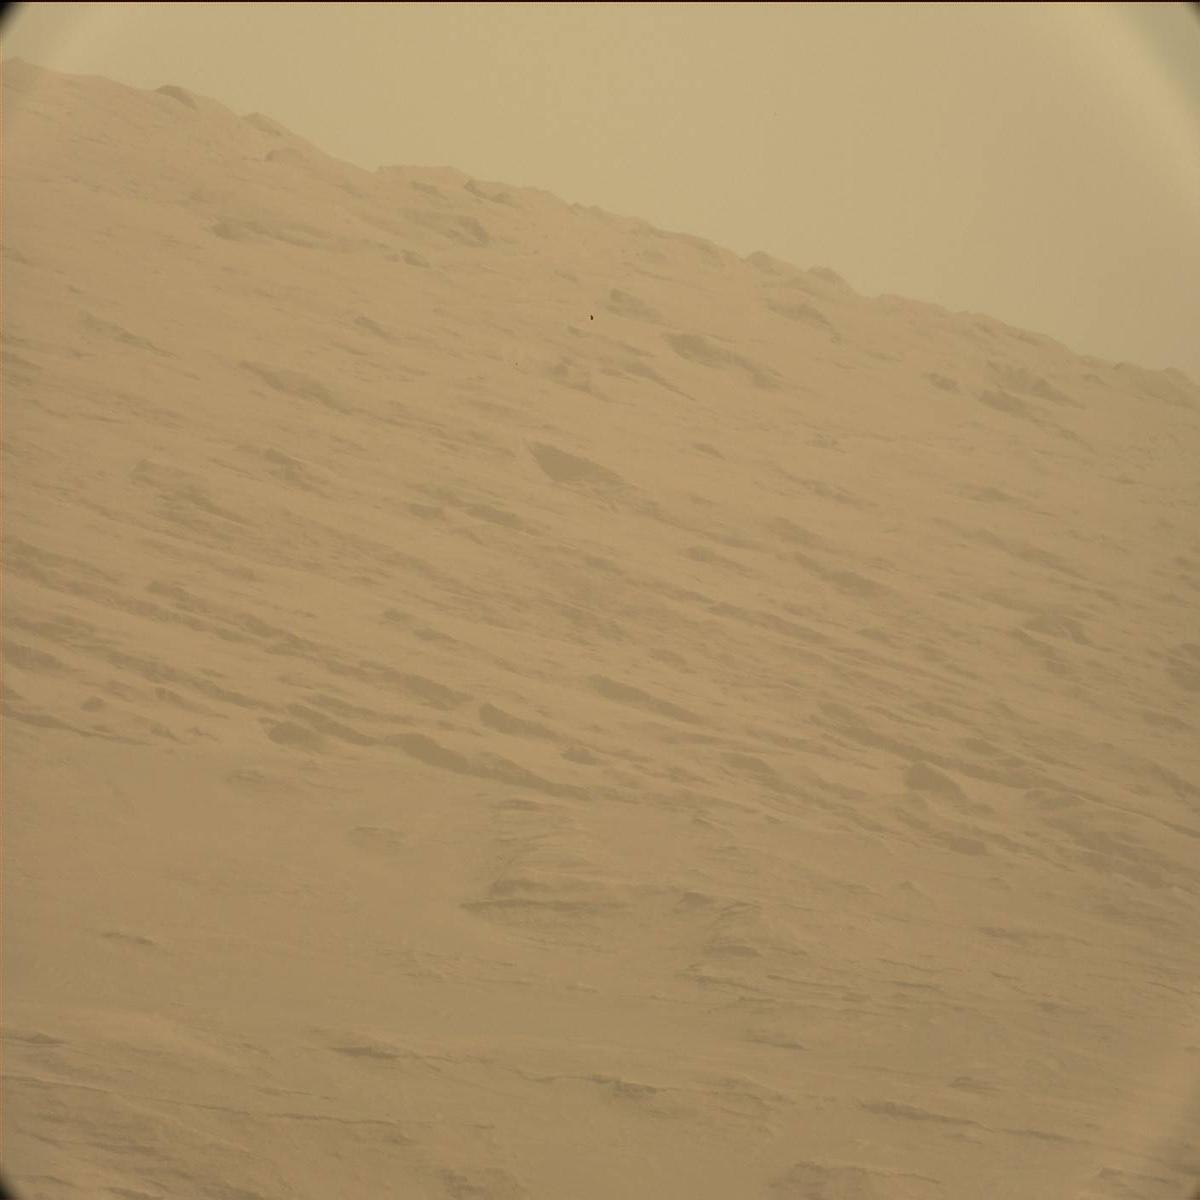
Terrain classes present: Ridge, Sky